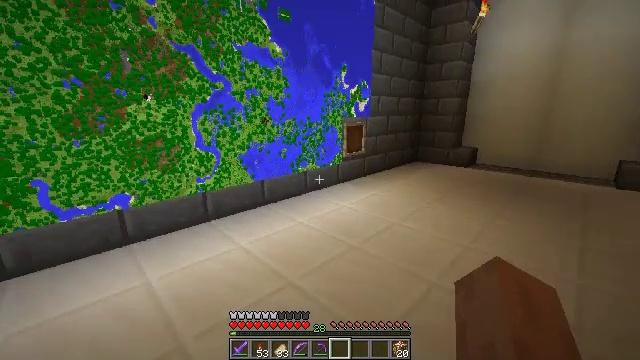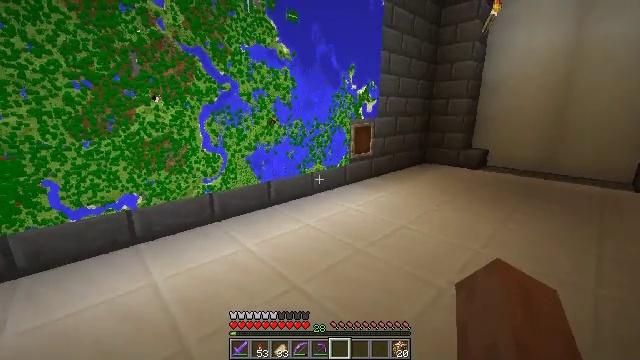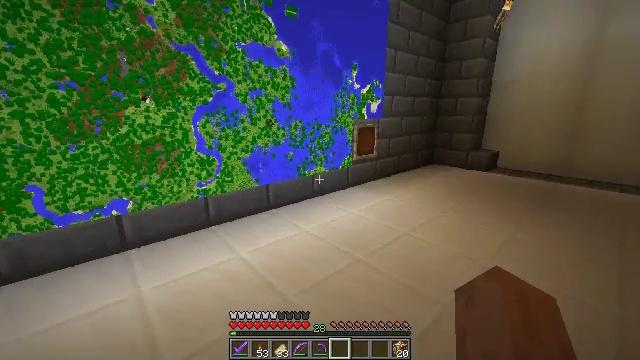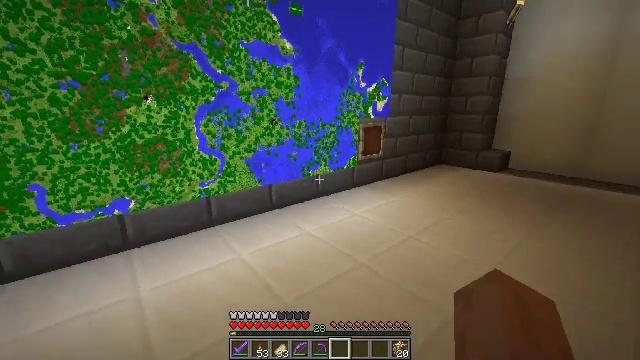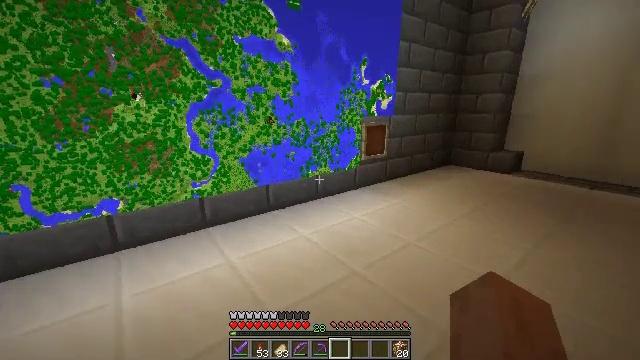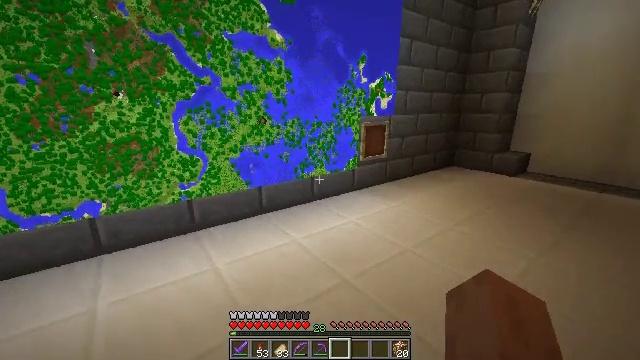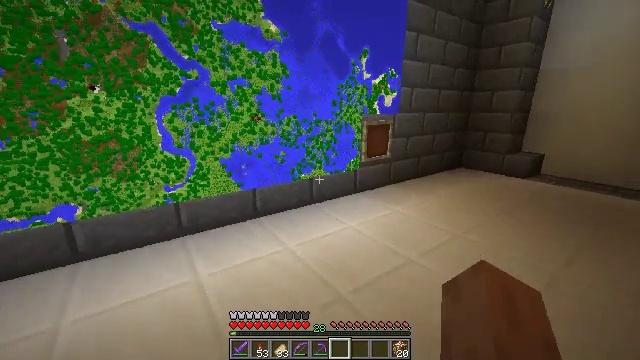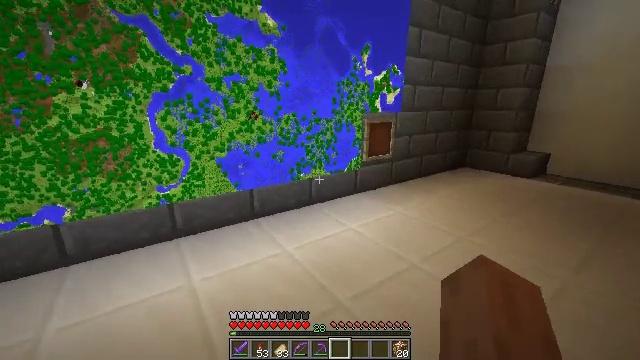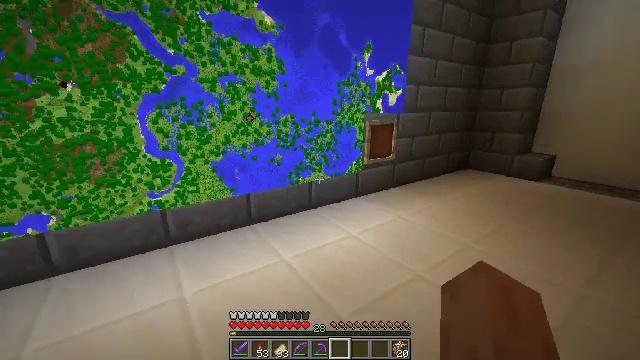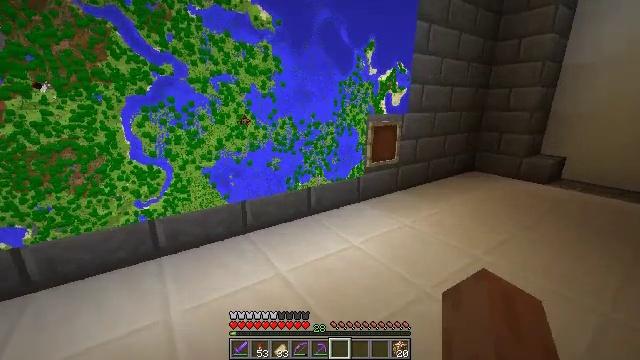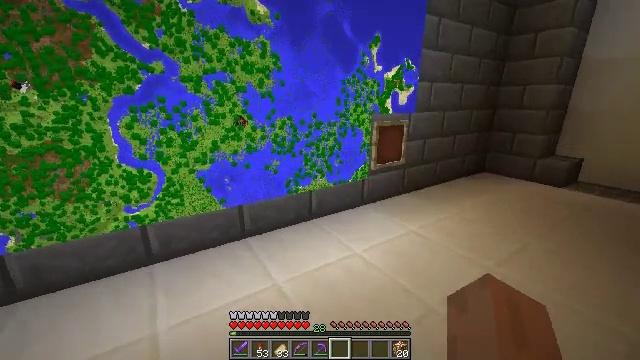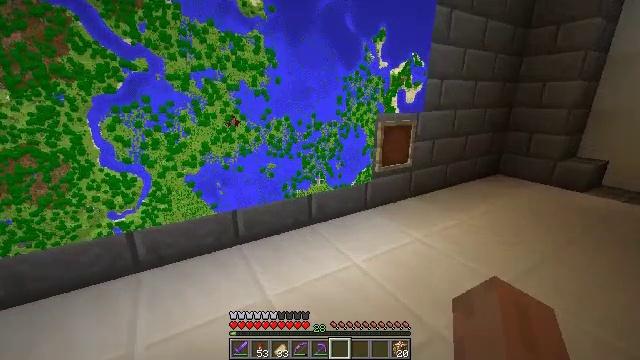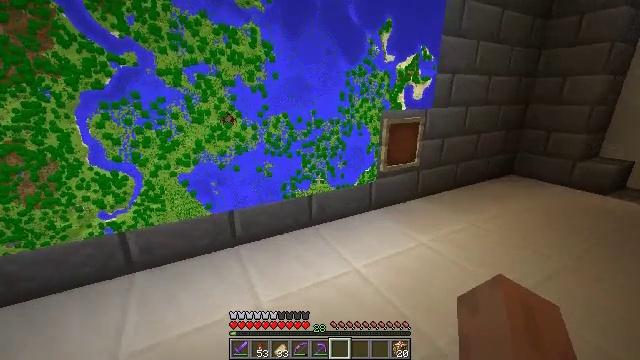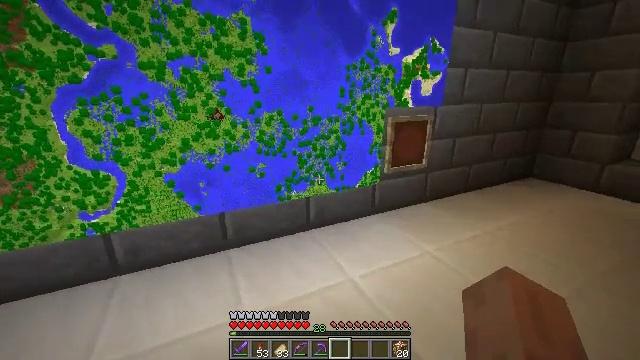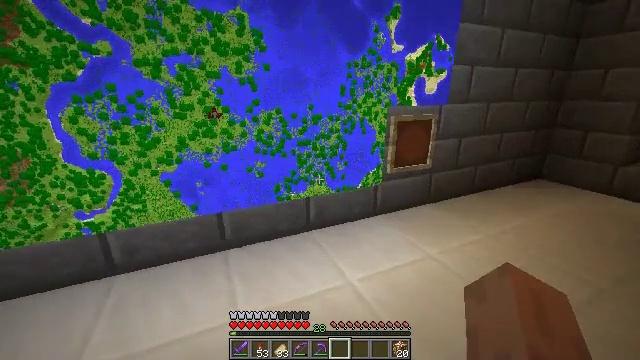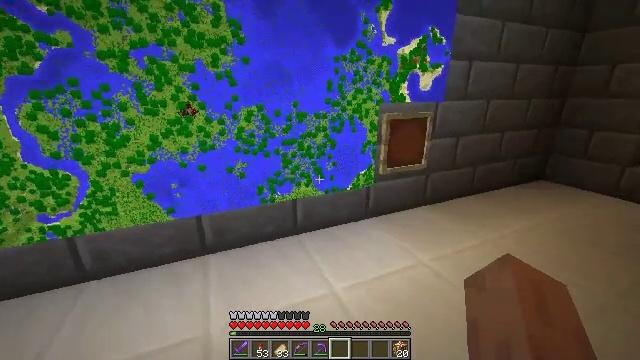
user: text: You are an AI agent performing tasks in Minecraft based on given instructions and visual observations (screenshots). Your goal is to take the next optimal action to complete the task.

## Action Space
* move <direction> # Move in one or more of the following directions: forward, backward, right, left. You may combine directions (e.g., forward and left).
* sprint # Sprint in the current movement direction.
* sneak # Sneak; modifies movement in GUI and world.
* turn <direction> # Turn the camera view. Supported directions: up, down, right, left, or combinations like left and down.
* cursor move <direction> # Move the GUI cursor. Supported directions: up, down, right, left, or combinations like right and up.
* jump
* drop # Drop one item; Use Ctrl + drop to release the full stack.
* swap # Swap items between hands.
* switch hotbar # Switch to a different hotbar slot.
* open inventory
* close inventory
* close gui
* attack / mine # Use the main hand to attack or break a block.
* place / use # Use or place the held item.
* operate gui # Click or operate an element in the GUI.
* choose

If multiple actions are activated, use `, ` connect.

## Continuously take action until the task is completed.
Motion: motion action
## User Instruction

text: Retrieve the stone bricks from an old building.
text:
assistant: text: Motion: move forward and move right, turn left
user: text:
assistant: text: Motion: move forward and move right, turn left
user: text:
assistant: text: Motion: move forward and move right, turn left
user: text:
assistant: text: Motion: move forward and move right, turn left
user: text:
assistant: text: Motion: move forward, turn left
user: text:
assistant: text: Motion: move forward, turn left
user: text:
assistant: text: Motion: move forward
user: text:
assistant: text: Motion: move forward
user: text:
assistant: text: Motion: move forward and move right
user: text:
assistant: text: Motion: move forward and move right, turn left
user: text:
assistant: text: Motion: move forward and move right, turn left
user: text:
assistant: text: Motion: move forward and move right, turn left
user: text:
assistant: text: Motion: move forward and move right, turn left
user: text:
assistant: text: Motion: move forward and move right, turn left
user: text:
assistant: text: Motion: move forward and move right
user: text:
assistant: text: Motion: move forward and move right, turn left
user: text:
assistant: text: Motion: move forward and move right, turn left
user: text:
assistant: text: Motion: move forward and move right, turn left
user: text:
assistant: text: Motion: move right, turn left
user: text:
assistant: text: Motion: no_op
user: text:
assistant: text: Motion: no_op
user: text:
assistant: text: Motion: no_op
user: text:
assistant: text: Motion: no_op
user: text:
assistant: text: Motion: no_op
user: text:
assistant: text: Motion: turn left
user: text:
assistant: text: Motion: turn left
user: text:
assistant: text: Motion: turn left
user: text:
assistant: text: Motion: no_op
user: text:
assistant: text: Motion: no_op
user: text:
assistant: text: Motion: no_op